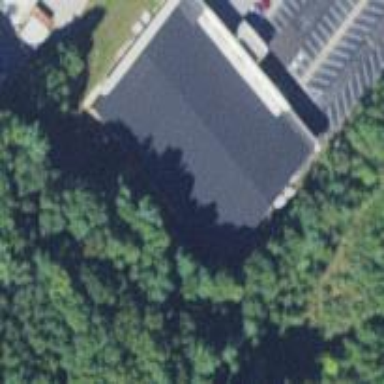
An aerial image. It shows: Building with bowling alley inside.